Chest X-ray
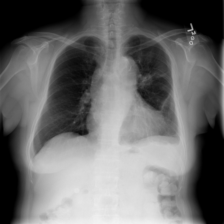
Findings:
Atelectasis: negative
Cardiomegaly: negative
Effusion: positive
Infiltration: negative
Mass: positive
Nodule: negative
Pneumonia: negative
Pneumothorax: negative
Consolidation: negative
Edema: negative
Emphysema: negative
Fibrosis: negative
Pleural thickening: negative
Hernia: negative